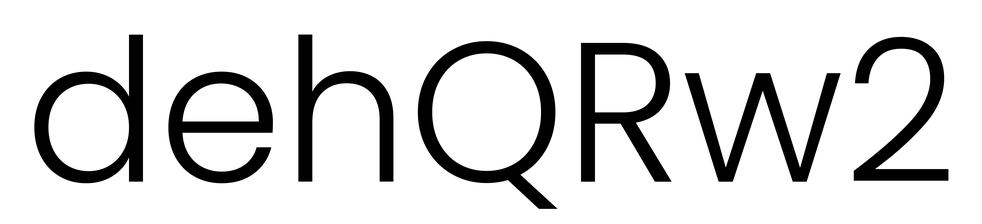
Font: Poppins-Light